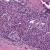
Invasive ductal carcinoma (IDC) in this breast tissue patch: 0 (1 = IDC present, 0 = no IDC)